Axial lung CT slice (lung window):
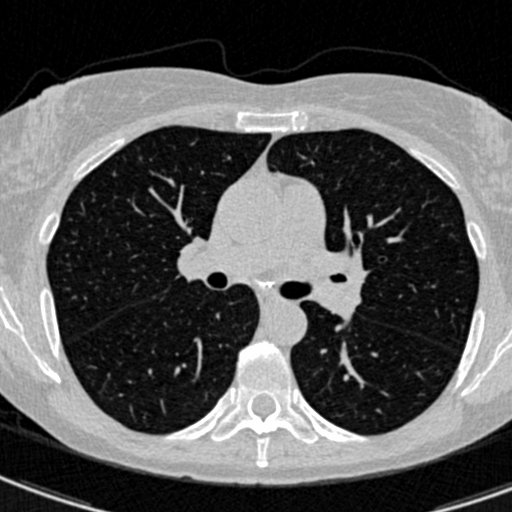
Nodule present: no